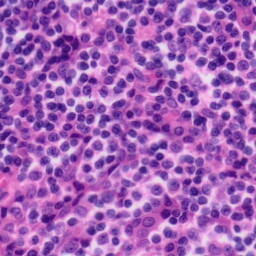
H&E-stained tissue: Tonsil